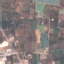
Land use / land cover: PermanentCrop